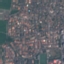
Label: Residential